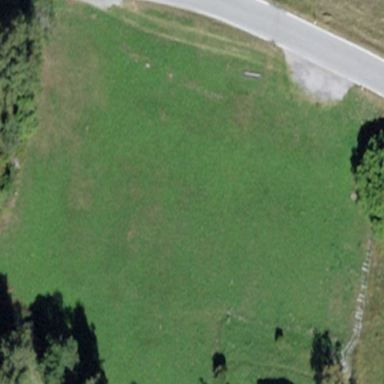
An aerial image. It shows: Grass pitch for leisure activities on the land.